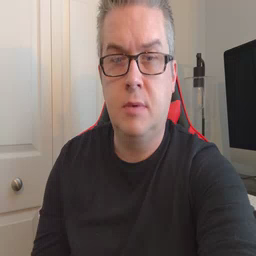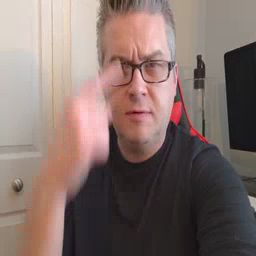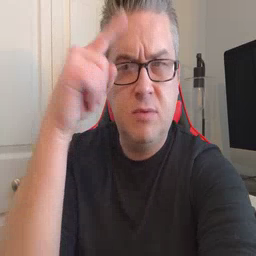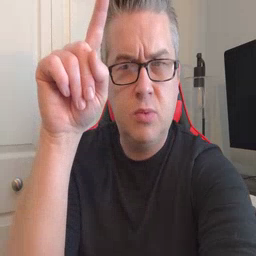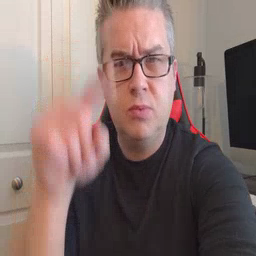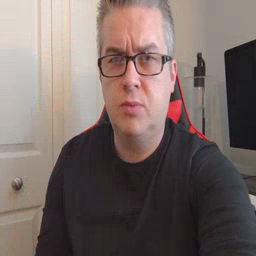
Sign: for